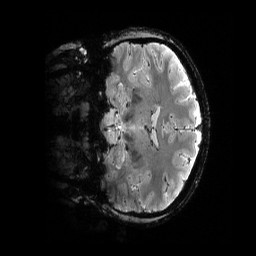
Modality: T2starw
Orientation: coronal
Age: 25
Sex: female
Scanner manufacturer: siemens
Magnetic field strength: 6.98 T
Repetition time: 4.91 s
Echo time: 0.016 s